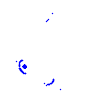
Particle: pion